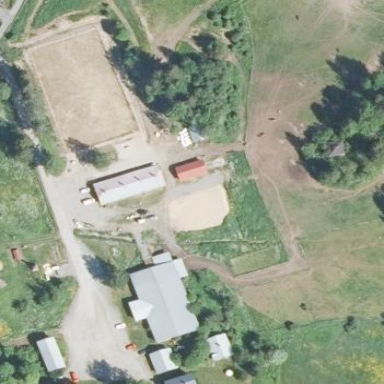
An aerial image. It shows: Farmyard area.